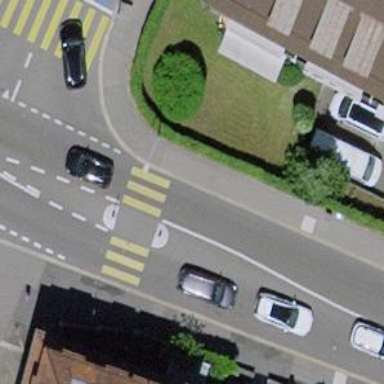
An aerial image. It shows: Kerb barrier.